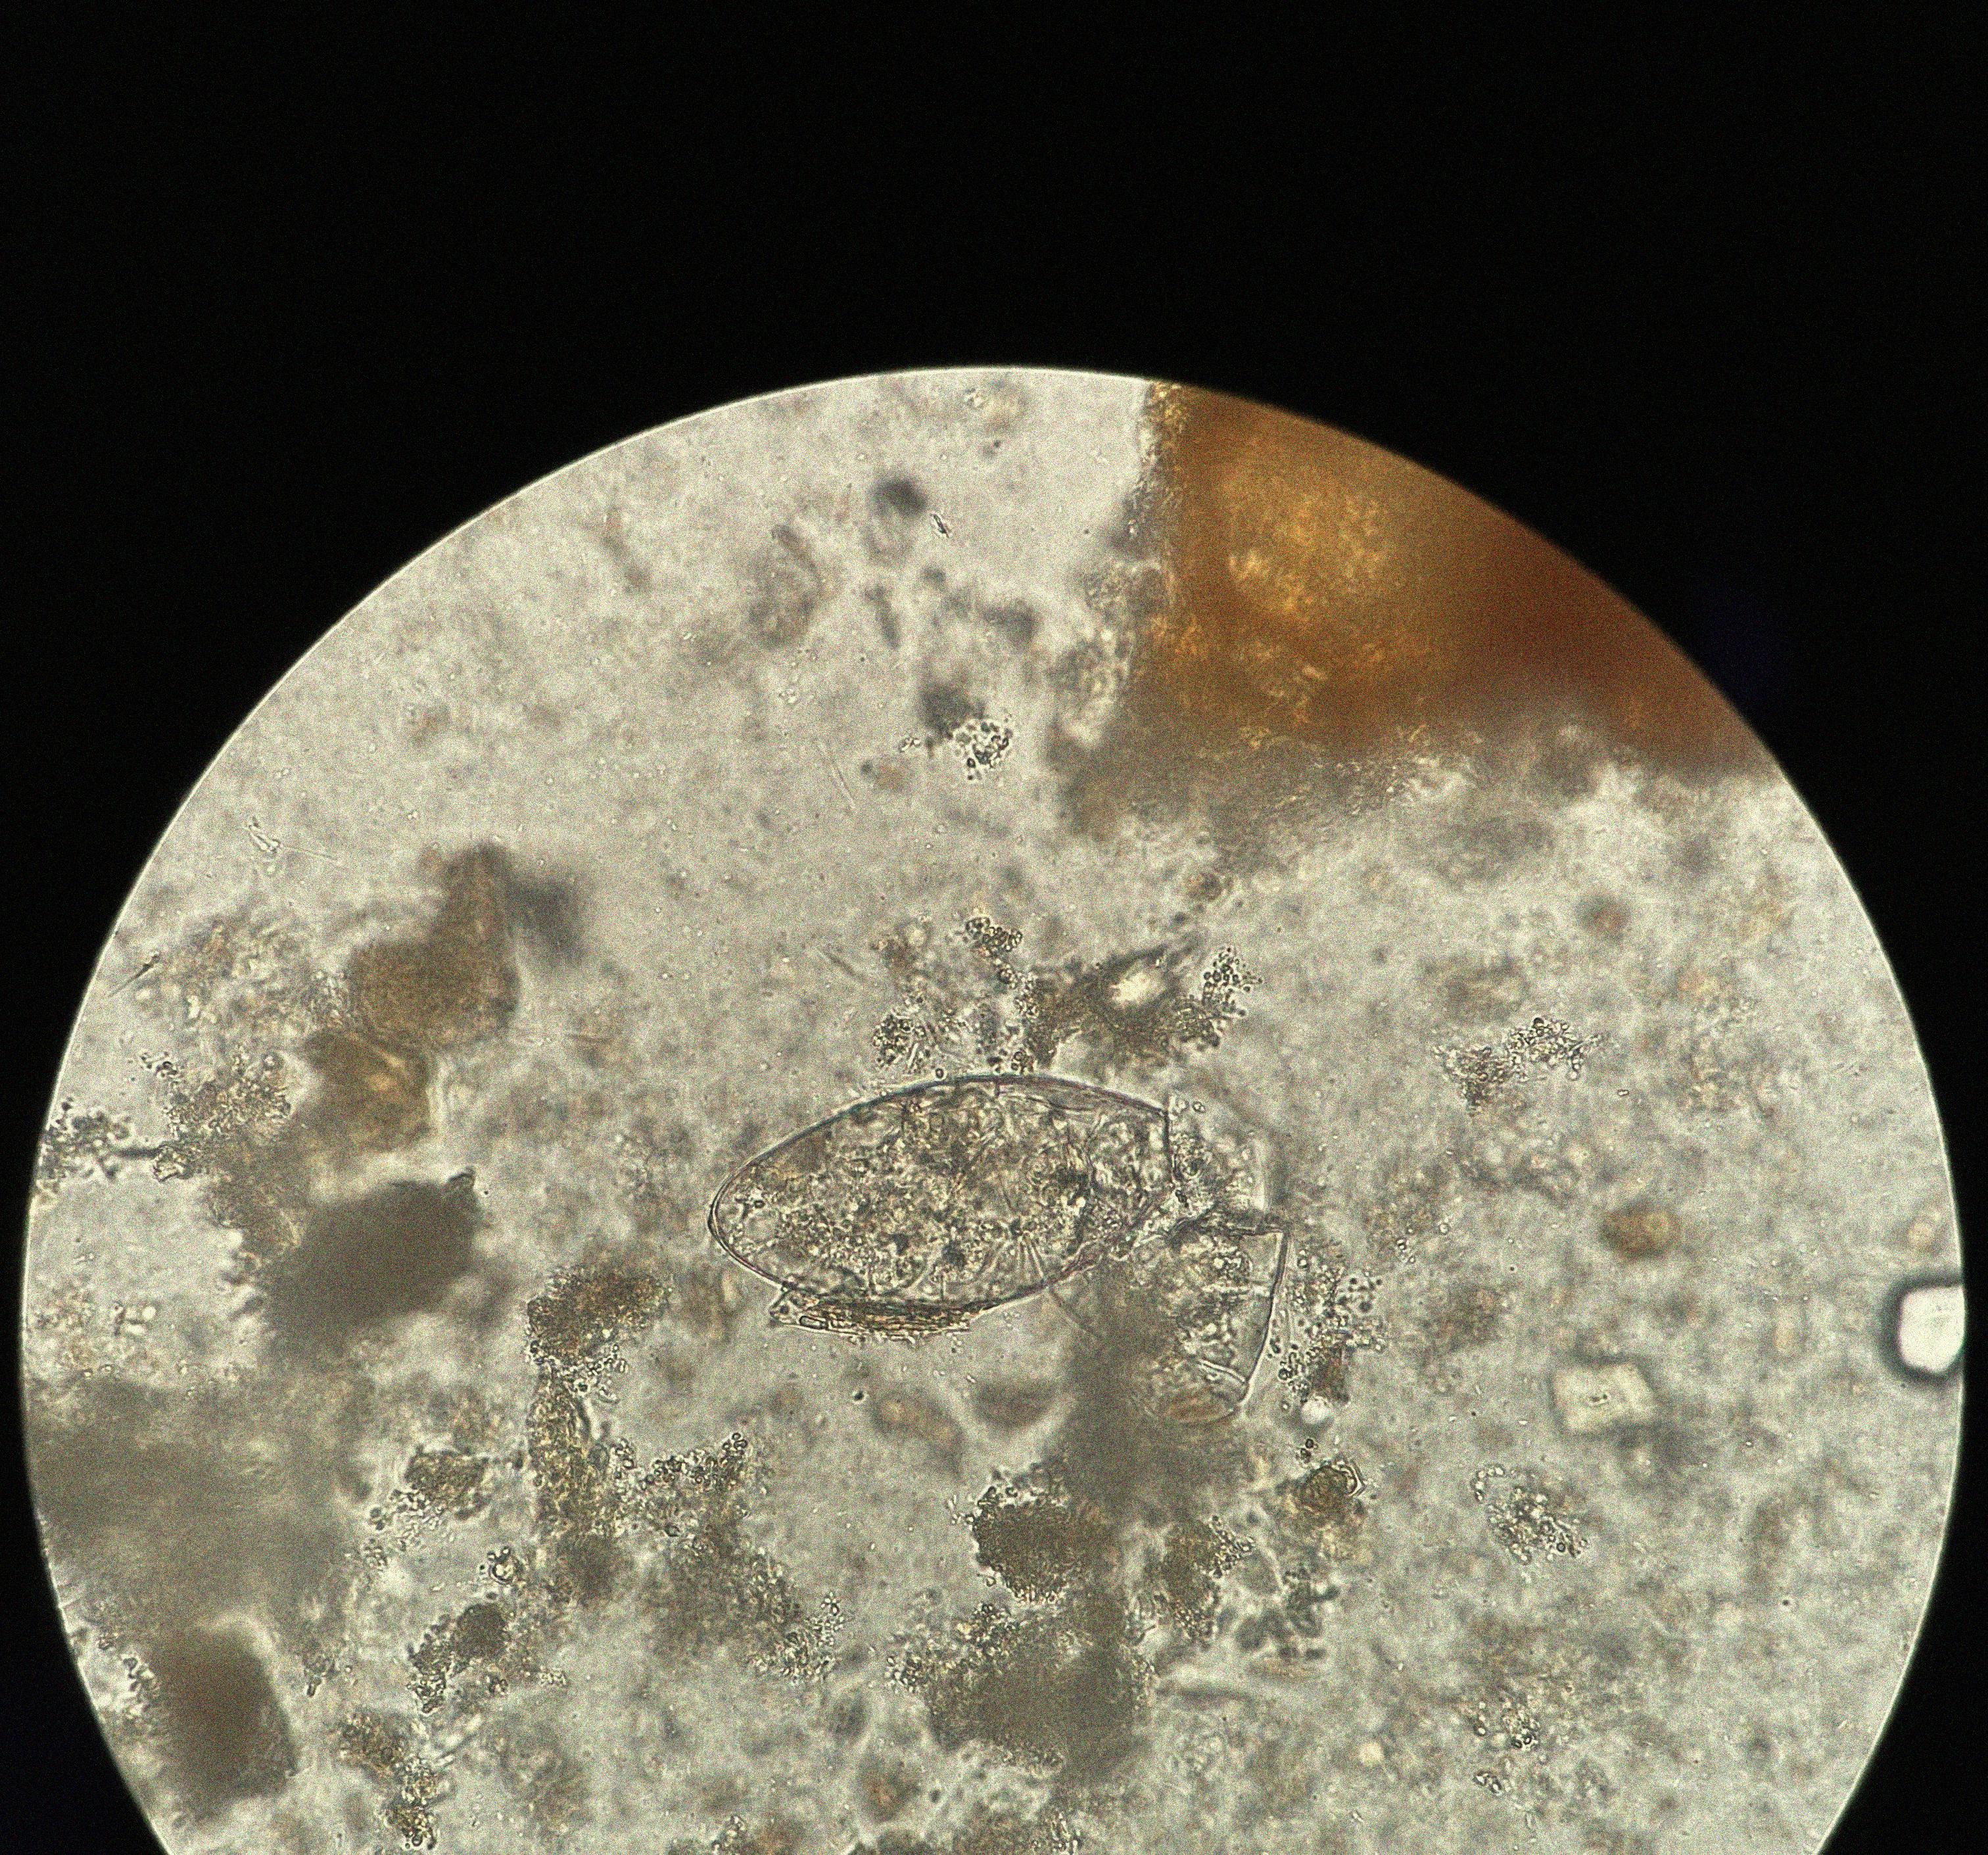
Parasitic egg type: Fasciolopsis buski